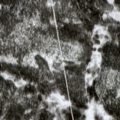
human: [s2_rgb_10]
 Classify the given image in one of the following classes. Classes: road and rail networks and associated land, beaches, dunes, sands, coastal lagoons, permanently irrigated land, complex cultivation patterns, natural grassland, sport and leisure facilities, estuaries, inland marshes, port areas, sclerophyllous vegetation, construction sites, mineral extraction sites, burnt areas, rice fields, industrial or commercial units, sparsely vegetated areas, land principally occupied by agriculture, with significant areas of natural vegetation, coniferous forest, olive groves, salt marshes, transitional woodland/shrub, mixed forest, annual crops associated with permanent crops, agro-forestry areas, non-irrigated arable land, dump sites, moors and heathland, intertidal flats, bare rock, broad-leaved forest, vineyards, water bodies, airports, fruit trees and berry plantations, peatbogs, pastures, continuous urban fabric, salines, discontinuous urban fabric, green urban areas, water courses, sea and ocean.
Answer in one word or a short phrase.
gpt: coniferous forest